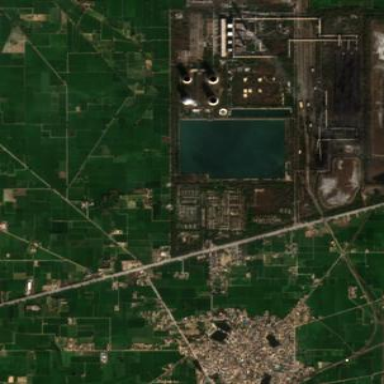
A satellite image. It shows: Industrial area with coal-powered plant.